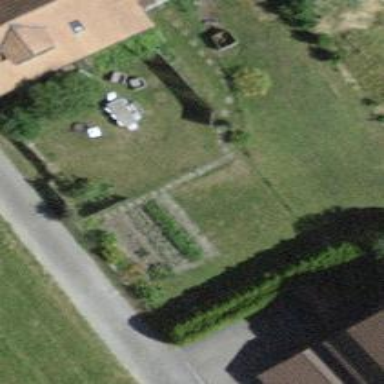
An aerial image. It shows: Garden that is leisure land.